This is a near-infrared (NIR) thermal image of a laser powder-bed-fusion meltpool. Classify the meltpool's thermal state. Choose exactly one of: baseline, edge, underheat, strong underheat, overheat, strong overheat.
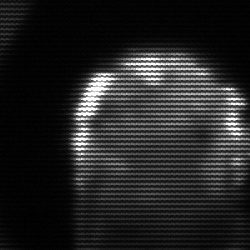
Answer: baseline